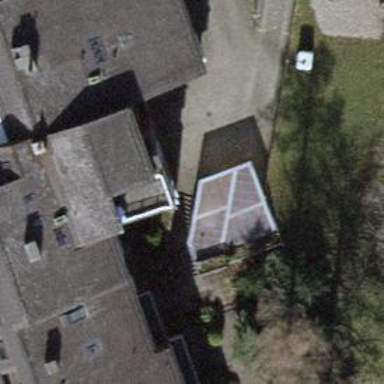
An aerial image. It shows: Building with tile roof.